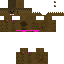
A female skeleton skin with dark skin, wearing brown bald dressed in a blue hoodie and black pants, featuring a closed mouth.